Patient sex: F
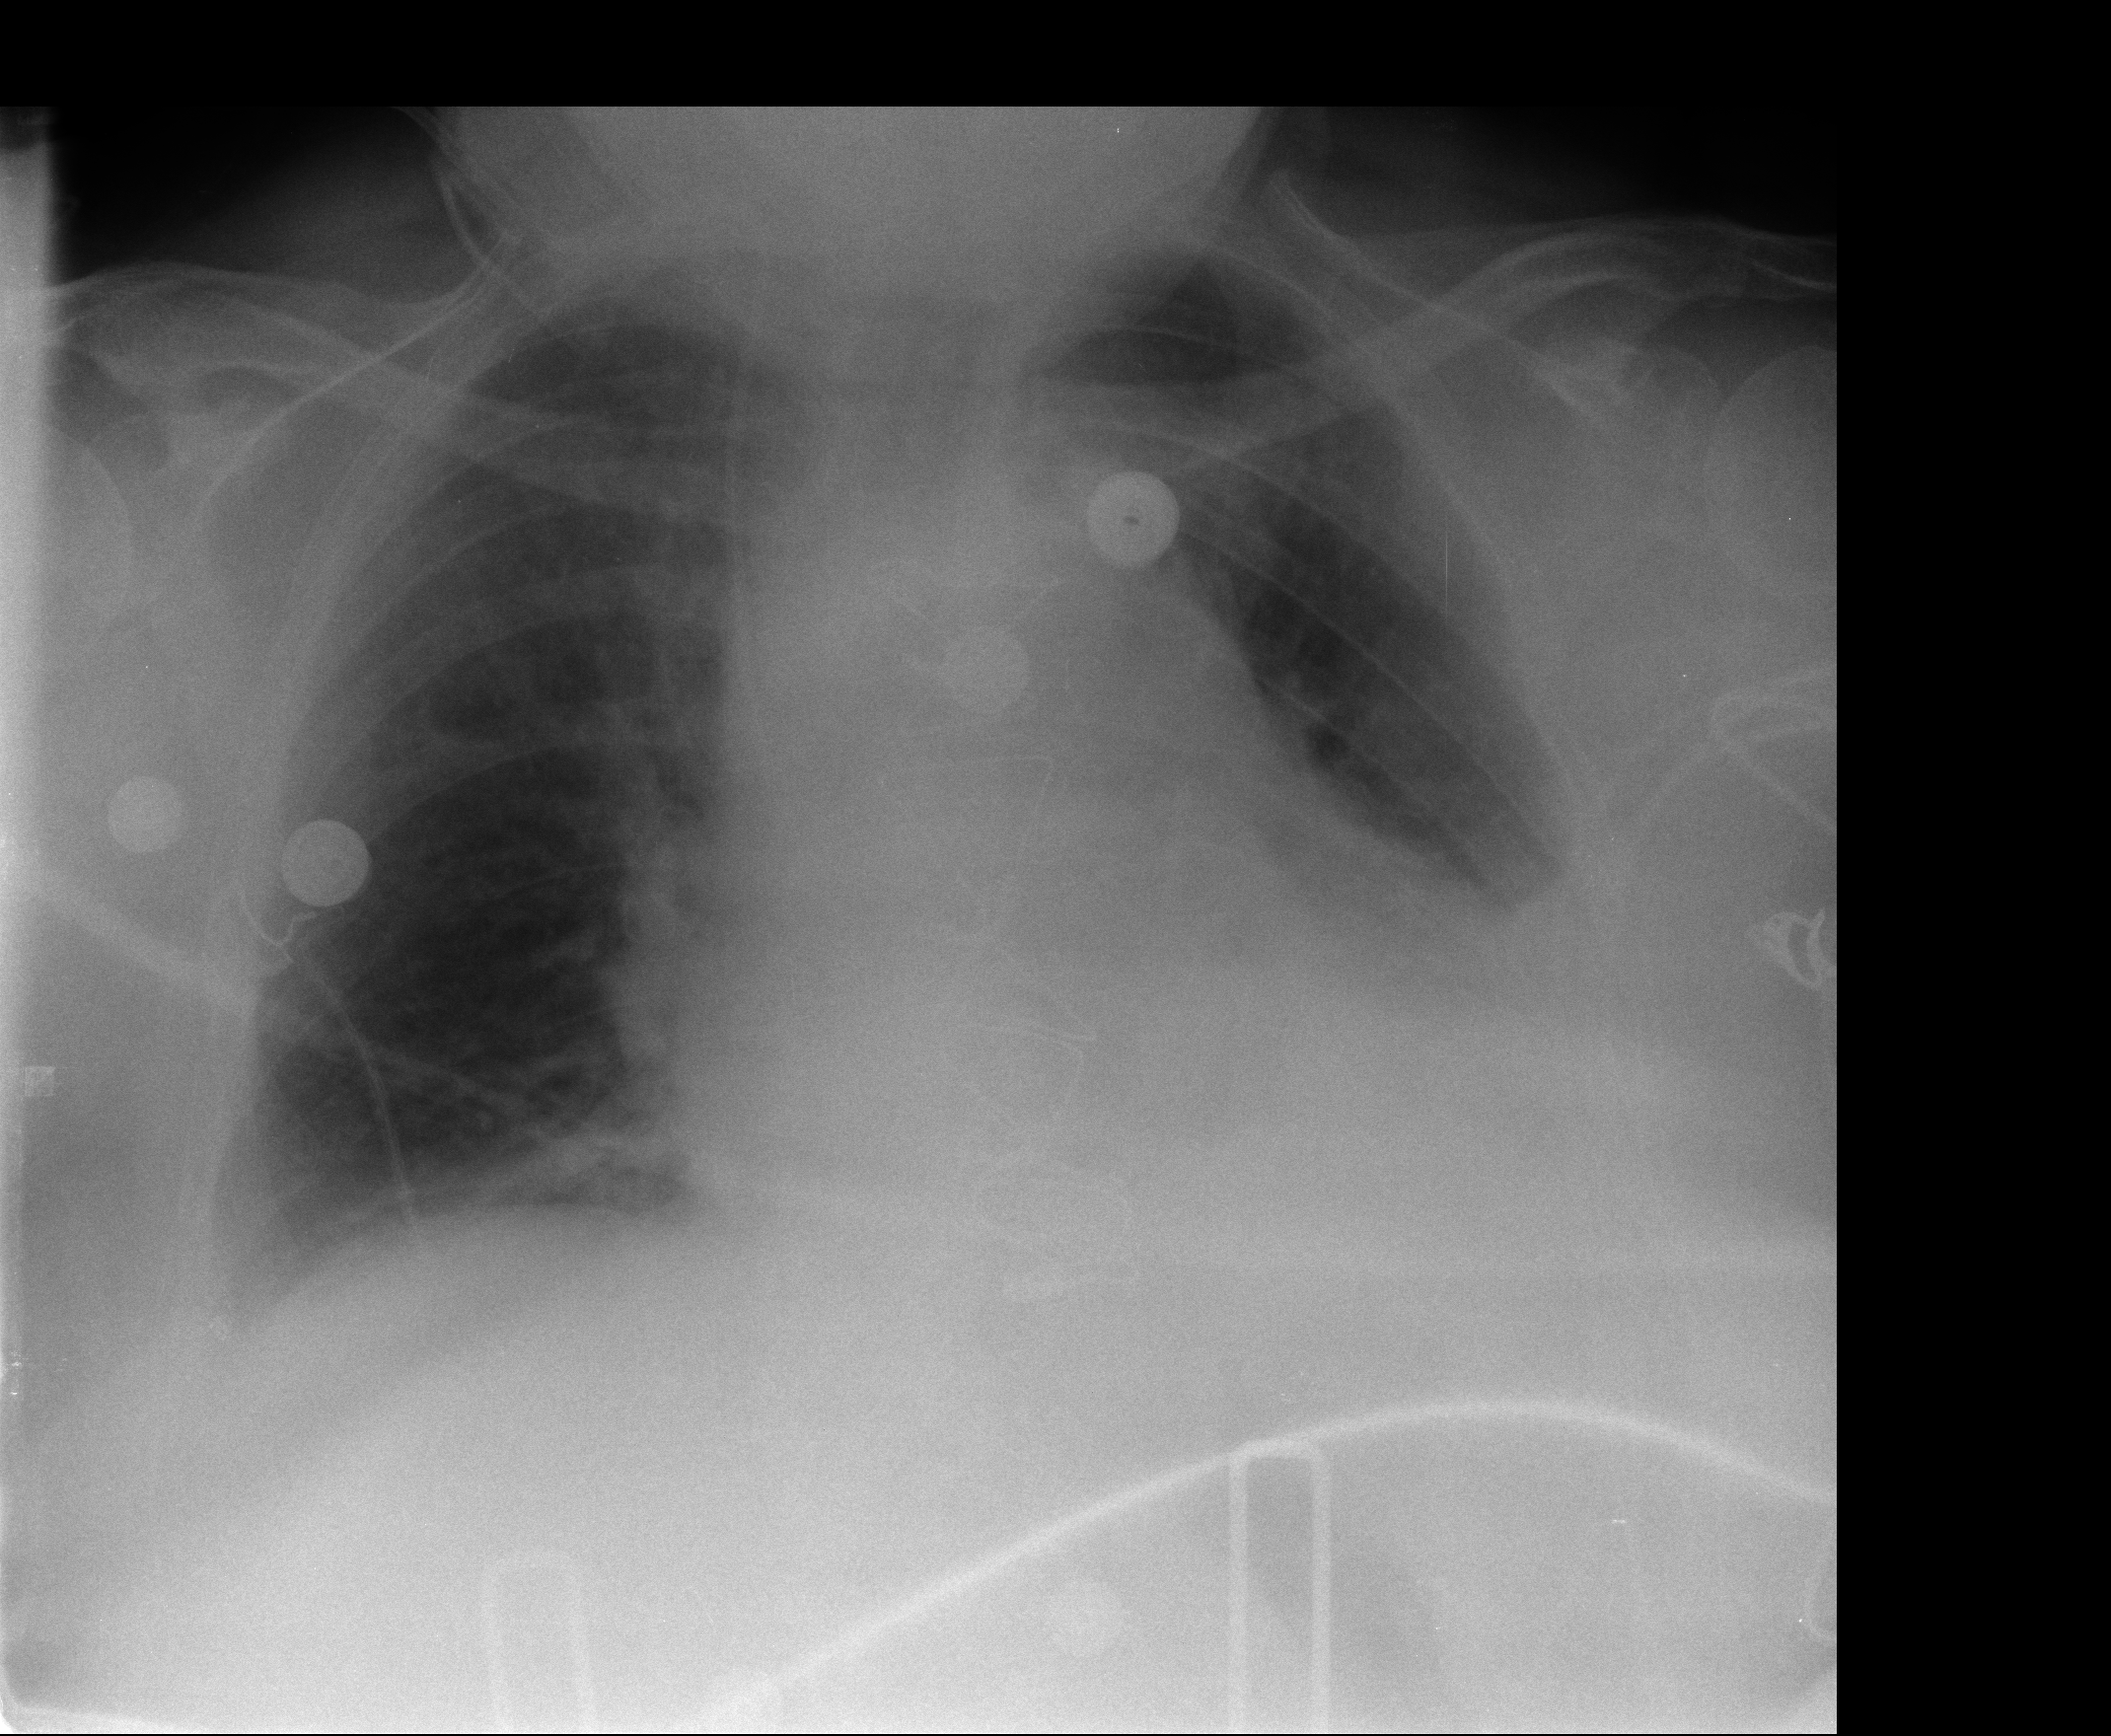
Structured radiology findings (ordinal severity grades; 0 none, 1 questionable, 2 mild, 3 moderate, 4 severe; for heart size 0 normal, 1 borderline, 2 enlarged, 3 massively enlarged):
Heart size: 2
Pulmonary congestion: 2
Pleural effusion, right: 2
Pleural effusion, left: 3
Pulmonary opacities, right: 1
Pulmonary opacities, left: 1
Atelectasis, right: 2
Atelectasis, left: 2